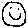
Label: smiley face